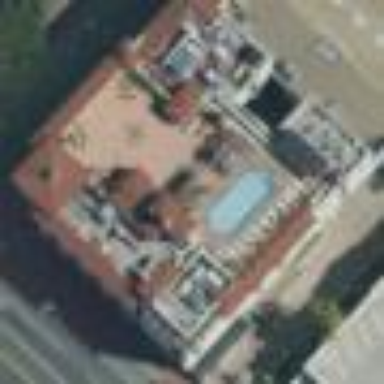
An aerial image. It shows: Commercial building used as hotel for tourism.